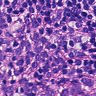
Metastatic tissue present: yes